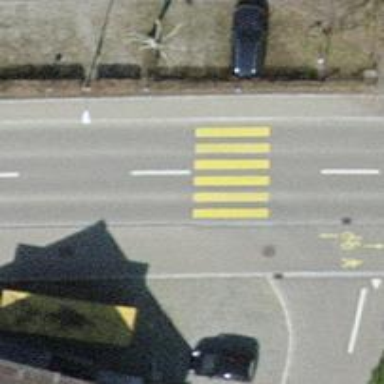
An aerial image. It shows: Marked crossing on footway.